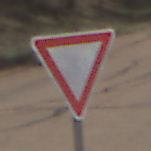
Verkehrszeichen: VorfahrtGewaehren
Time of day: Midday
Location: Outdoor (RoadRail)
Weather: Clear
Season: NotSpecified
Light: Natural